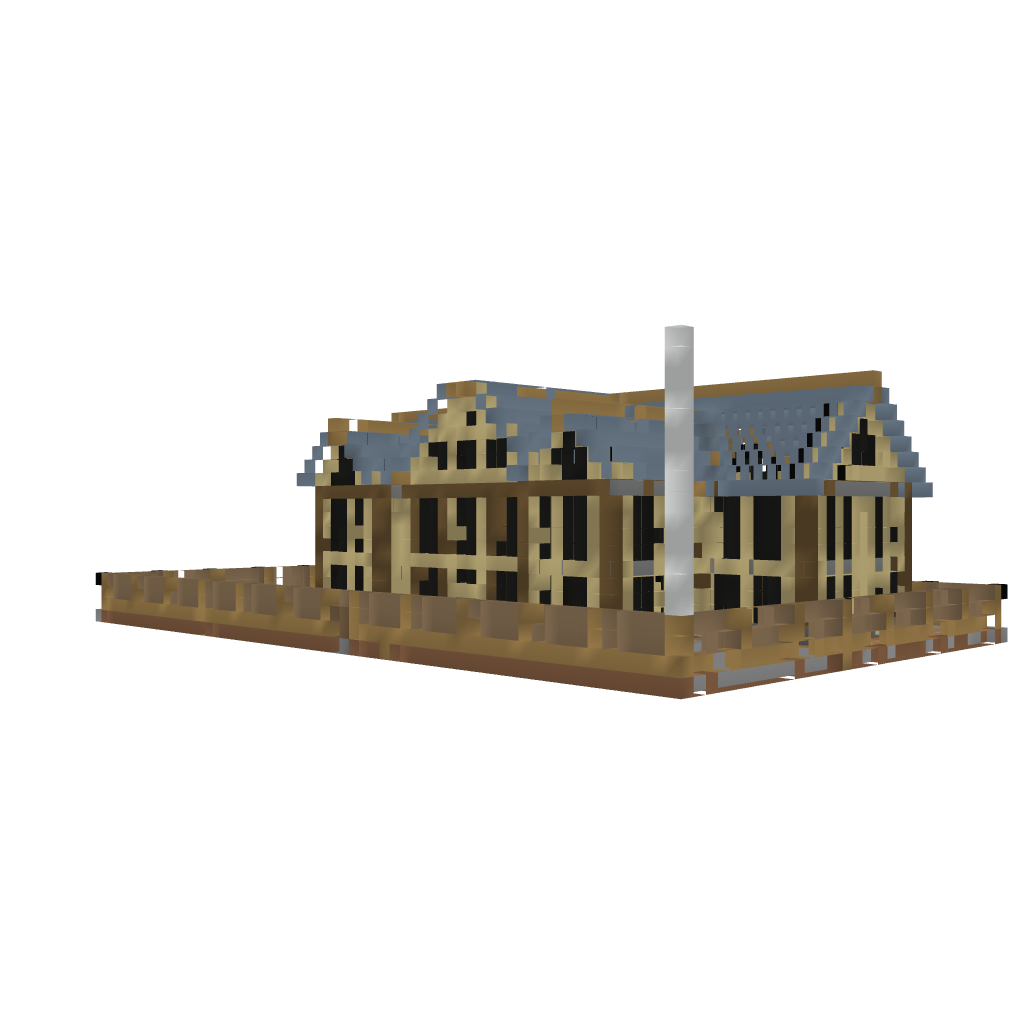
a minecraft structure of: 2 Floor Mansion